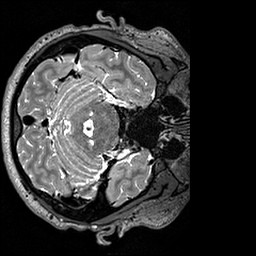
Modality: T2w
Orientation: axial
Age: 27
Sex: female
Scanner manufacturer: siemens
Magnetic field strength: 3 T
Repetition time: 3.2 s
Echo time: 0.408 s